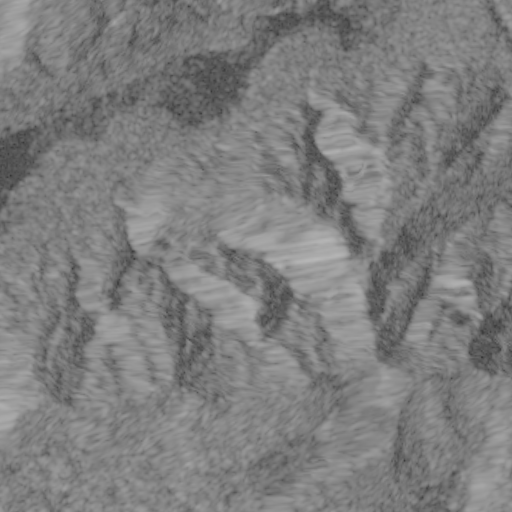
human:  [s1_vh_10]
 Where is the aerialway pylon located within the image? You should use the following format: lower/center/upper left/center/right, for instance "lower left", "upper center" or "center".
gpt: The aerialway pylon is located in the lower right of the image.
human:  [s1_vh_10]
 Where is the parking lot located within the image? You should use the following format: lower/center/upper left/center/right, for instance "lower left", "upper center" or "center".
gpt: The parking lot is located in the upper of the image.
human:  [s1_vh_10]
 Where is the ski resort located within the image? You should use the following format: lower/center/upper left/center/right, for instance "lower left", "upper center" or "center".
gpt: The ski resort is located in the lower right of the image.
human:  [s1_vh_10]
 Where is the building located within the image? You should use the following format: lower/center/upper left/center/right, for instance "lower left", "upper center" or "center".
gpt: There is no building in the image.

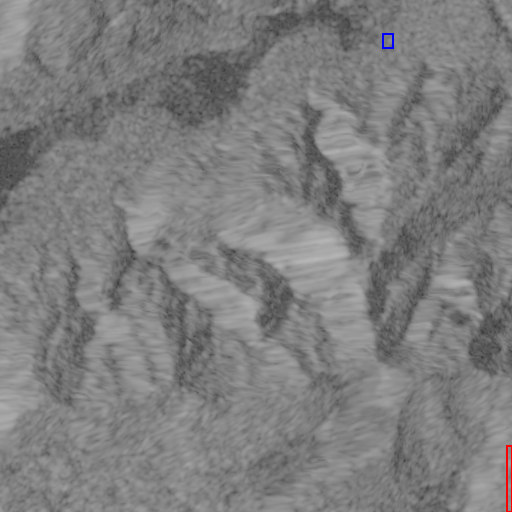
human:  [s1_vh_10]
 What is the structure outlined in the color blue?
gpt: The structure outlined in blue is a parking lot.
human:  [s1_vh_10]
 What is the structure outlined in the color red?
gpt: The structure outlined in red is a ski resort.
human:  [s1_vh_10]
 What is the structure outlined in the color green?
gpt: There is no green outline.